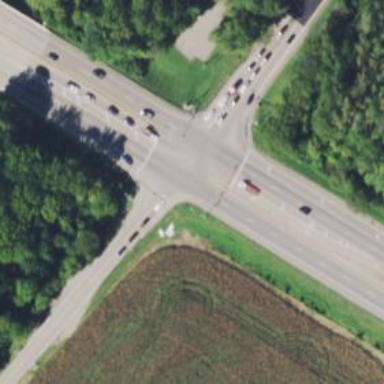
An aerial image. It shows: Trunk link highway.